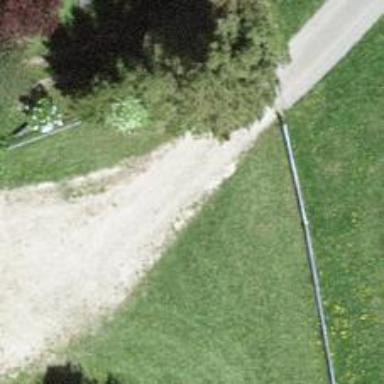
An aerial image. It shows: Gravel driveway used as service road.